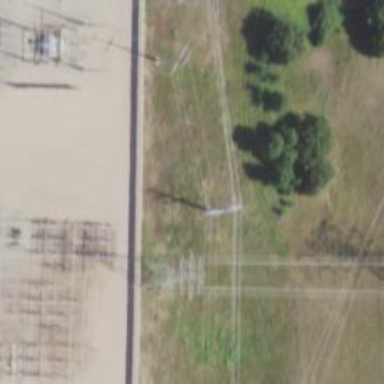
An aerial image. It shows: Power tower.